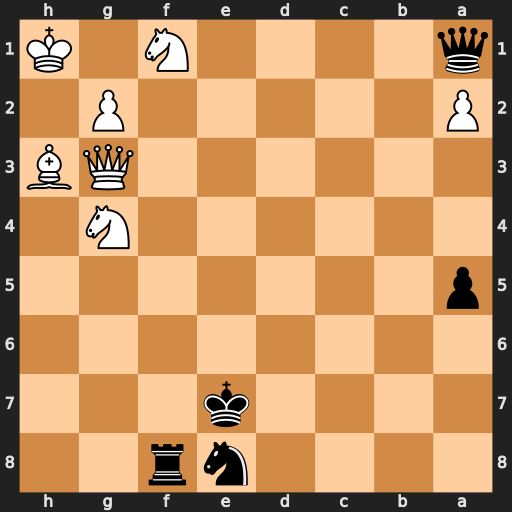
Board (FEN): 4nr2/4k3/8/p7/6N1/6QB/P5P1/q4N1K
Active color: b
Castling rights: -
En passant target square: -
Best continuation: Rxf1+ Kh2 Rh1#